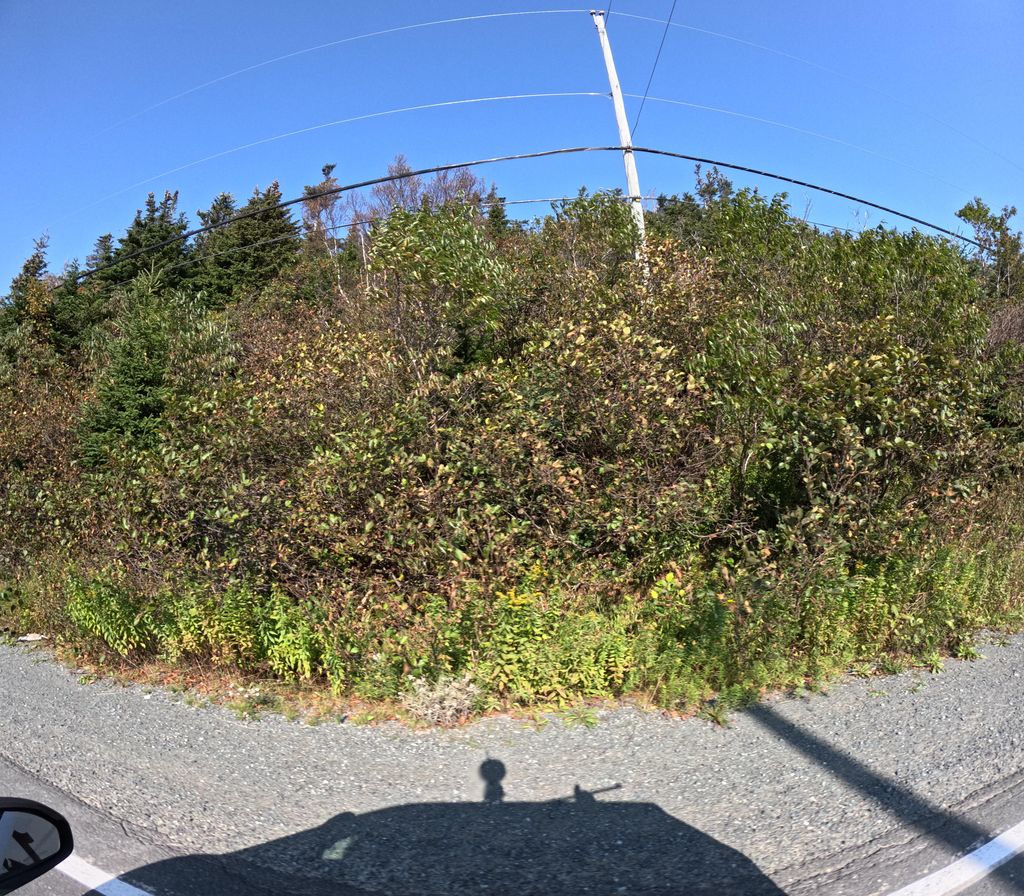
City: st_johns